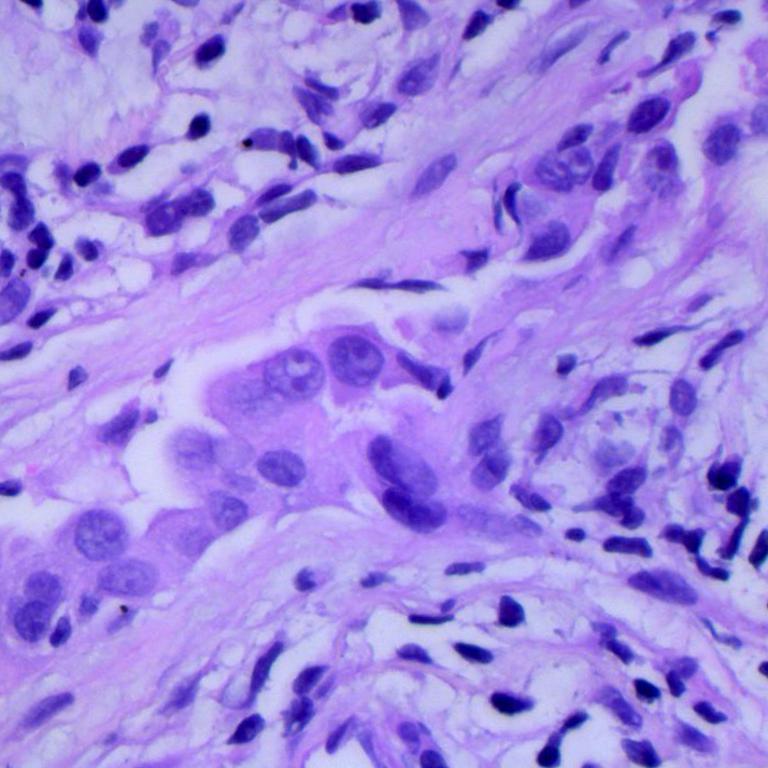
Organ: lung
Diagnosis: adenocarcinomas